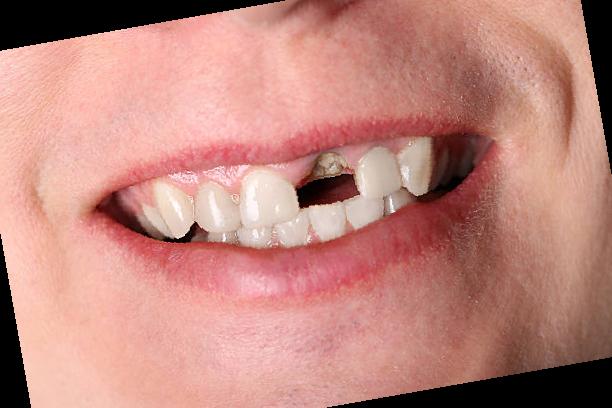
Condition: hypodontia